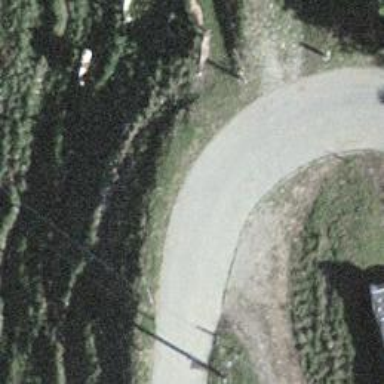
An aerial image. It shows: Unclassified road.